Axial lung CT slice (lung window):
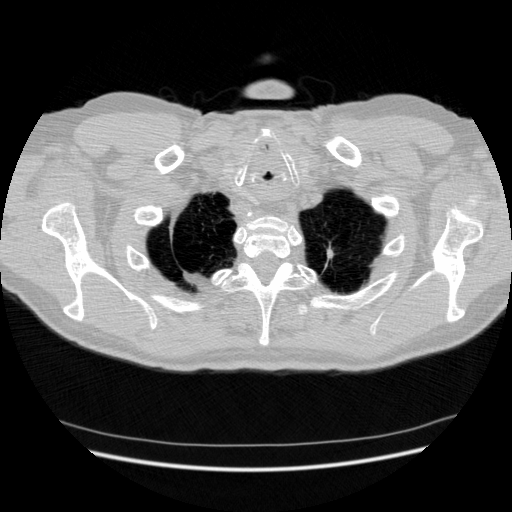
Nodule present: no